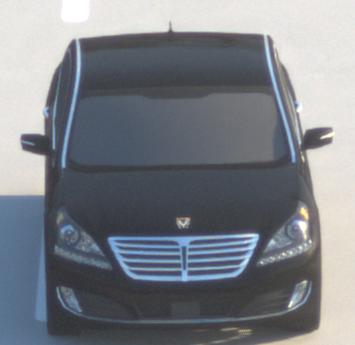
Make: Hyundai
Model: Equus
Detailed model: Gen. 2 VI
Model produced from: 2009
Model produced until: 2016
Doors: 4
Color: black
Road condition: dry road
Daytime: sunrise or sunset
Contrast: medium contrast